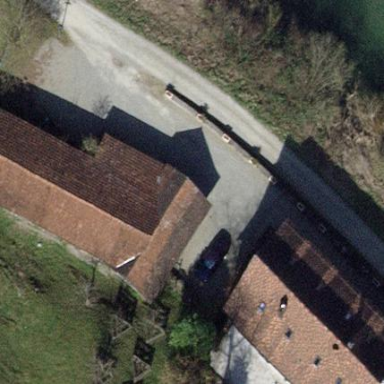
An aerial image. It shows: Rural barn.